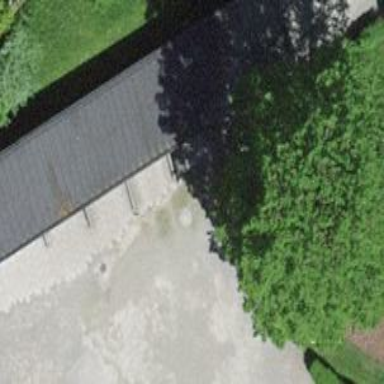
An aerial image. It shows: View of roof of building.